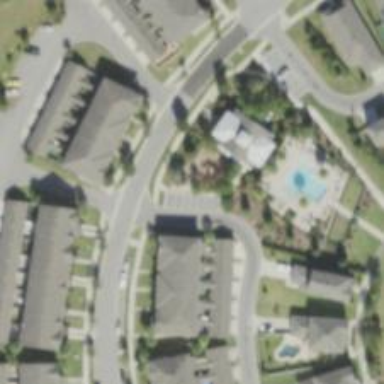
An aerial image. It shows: Residential footway.